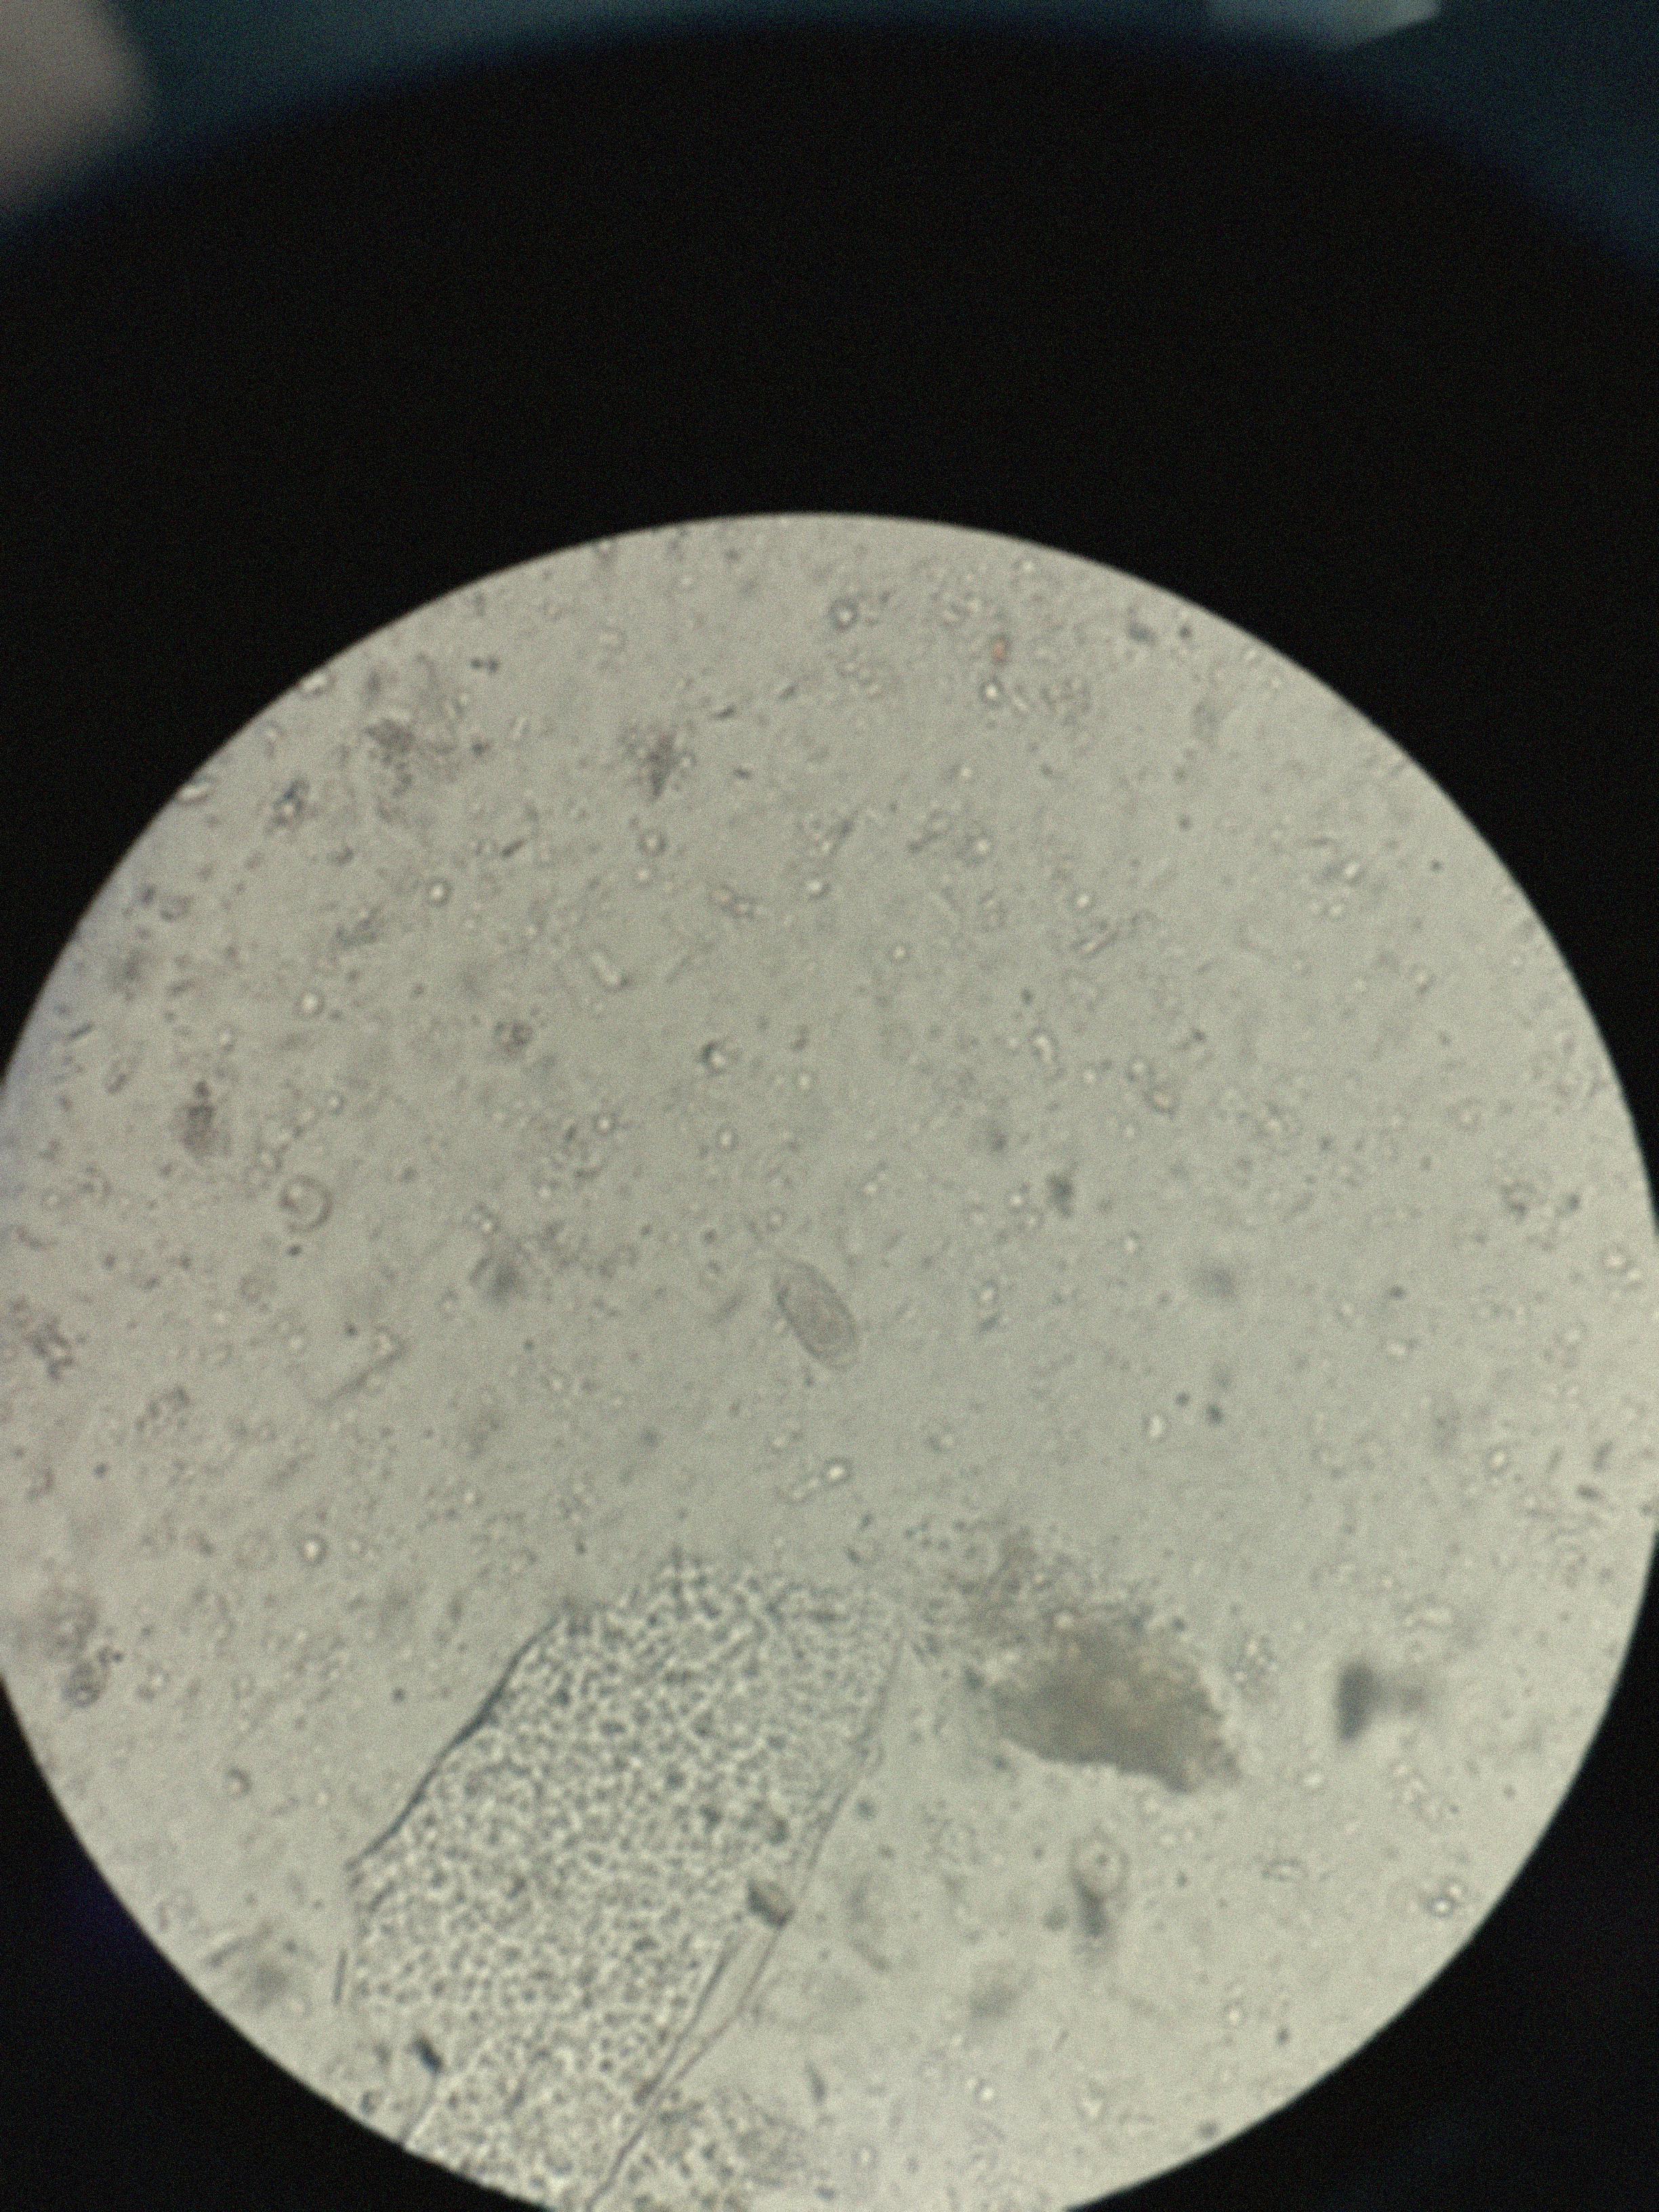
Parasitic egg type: Capillaria philippinensis